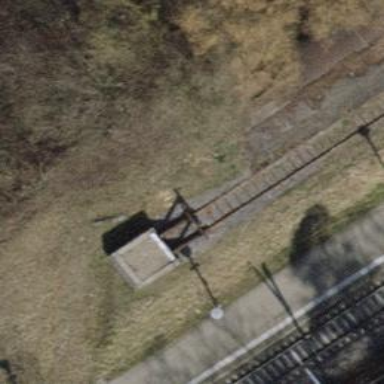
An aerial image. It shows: Railway buffer stop.